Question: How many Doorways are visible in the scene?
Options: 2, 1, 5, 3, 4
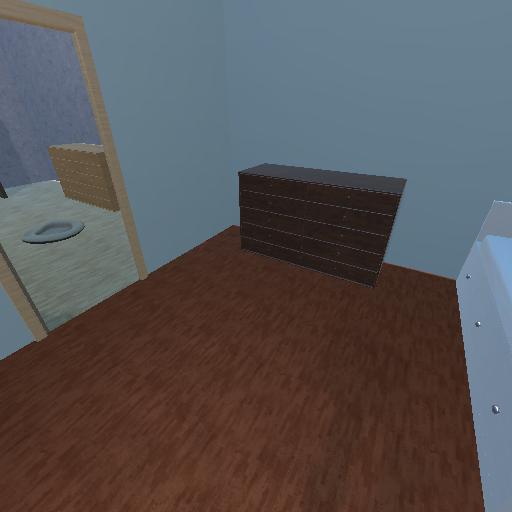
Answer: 2